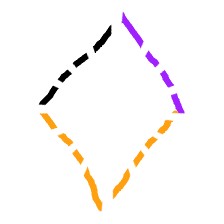
Shape: rhombus